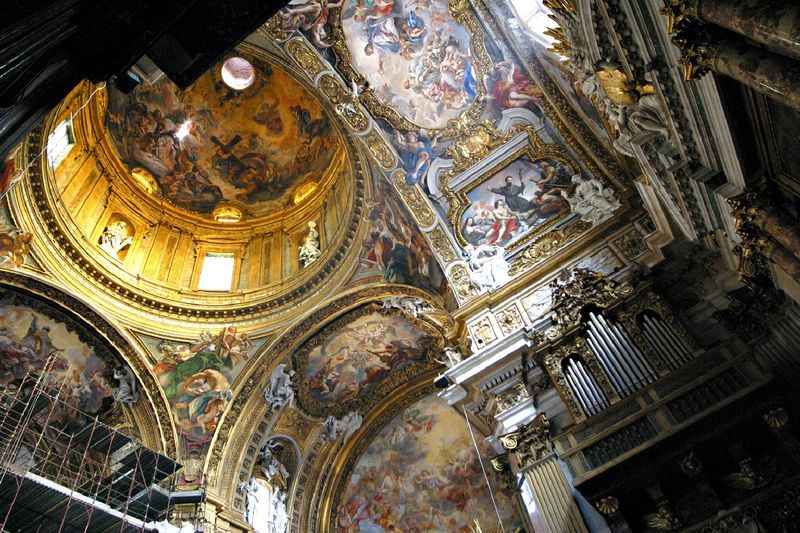
Titel: Vierungskuppel von Il Gesù in Rom
Künstler: Giovanni Battista Gaulli
Standort: Rom, Il Gesù (EU - I - Latium)
Schlagwörter: fenster, malerei, barock, kirche, gold, engel, bogen, empore, rundbogen, kuppel, foto, bögen, gerüst, gewölbe, orgel, statuen, altarraum, heilig, froschperspektive, baugerüst, baugerüs